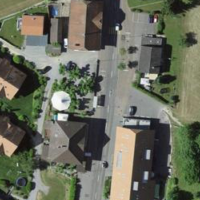
EUNIS habitat code: 54
Species observed at this site:
Portulaca oleracea